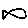
Label: fish